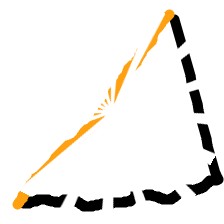
Shape: triangle